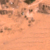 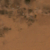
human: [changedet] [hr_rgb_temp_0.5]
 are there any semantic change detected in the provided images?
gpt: Nothing has changed.